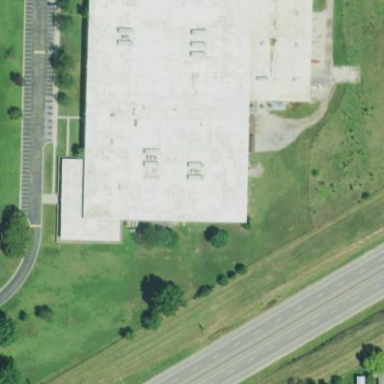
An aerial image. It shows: Industrial building.